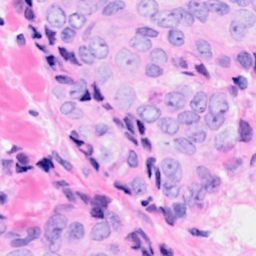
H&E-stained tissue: Breast